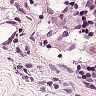
Metastatic tissue present: no